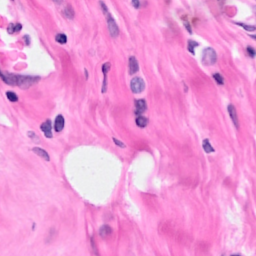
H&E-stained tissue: Breast